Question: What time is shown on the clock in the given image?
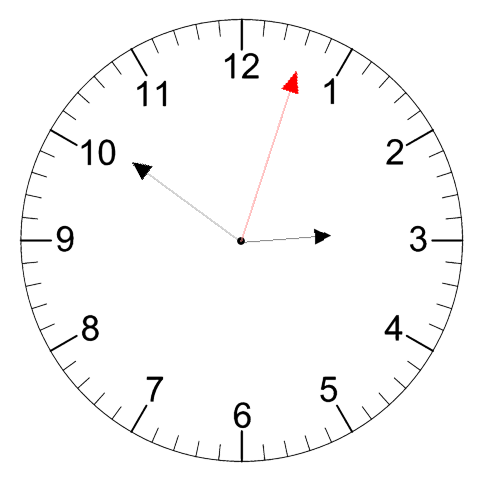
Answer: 02:51:03